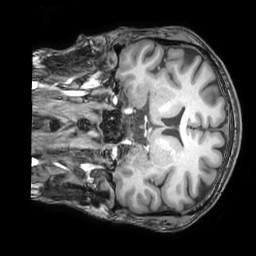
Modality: T1w
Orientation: coronal
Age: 35
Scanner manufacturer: philips
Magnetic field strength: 3 T
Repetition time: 0.007 s
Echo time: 0.003501 s